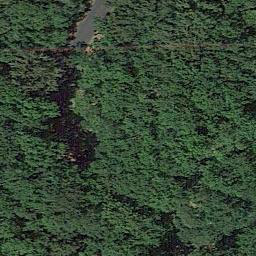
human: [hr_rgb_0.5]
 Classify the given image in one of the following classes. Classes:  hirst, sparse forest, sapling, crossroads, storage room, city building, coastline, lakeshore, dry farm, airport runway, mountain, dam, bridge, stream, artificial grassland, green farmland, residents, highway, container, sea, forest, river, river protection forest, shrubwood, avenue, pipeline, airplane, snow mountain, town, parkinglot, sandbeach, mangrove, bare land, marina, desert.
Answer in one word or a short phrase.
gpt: forest